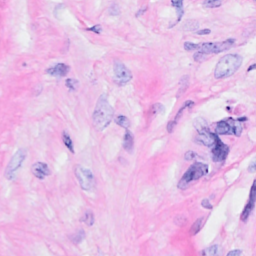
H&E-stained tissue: Breast